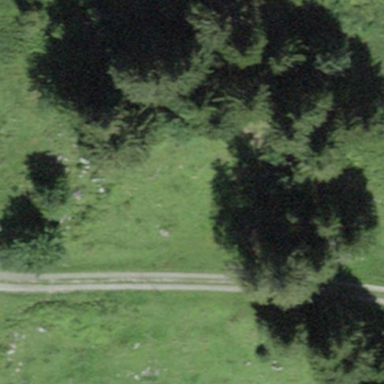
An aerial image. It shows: Serene woodland landscape.